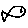
Label: fish